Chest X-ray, PA view. Patient: 39 years old, sex M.
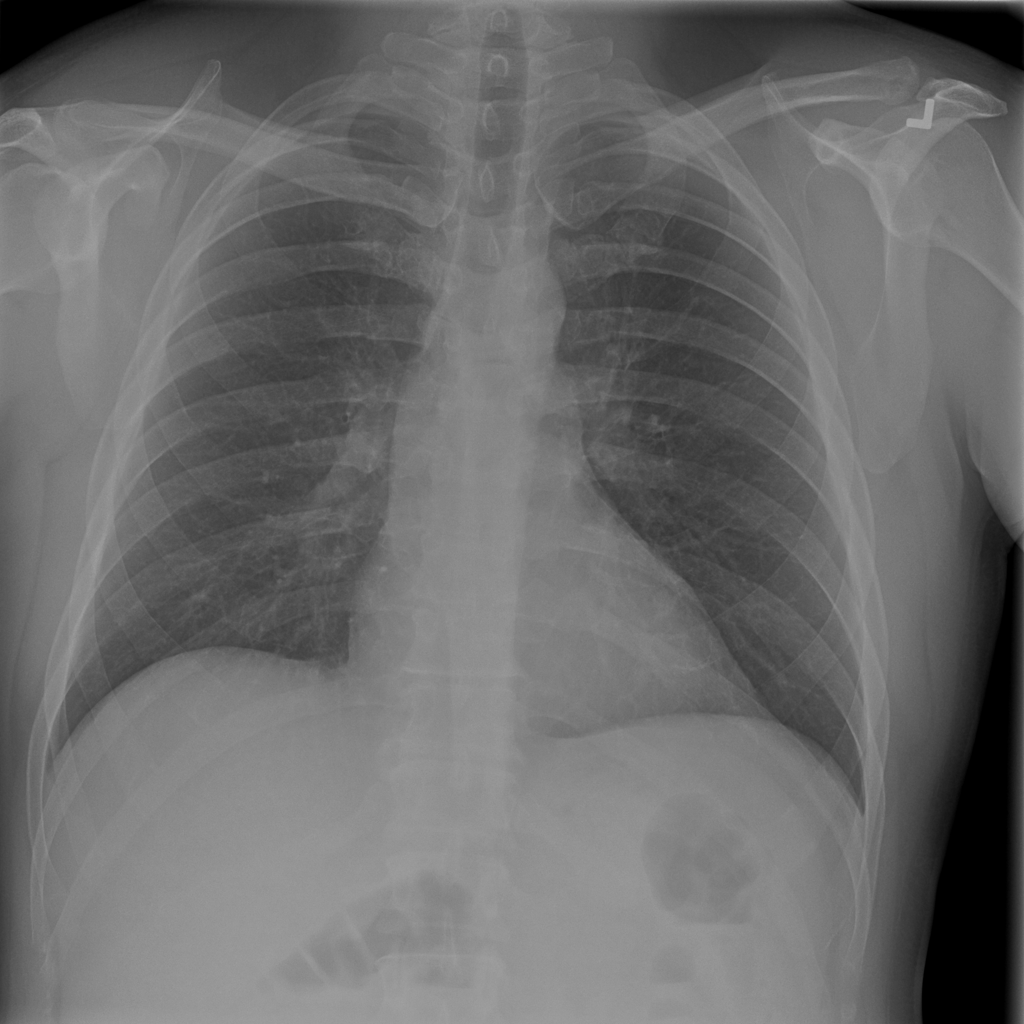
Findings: No Finding